Aerial crown-view tile of a tropical tree (Barro Colorado Island, Panama), acquired 20250818:
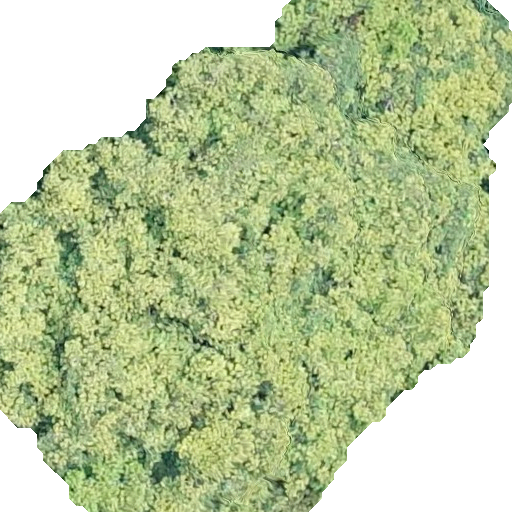
Species: Tachigali panamensis
GBIF accepted scientific name: Tachigali panamensis
Crown area: 298.84 m²